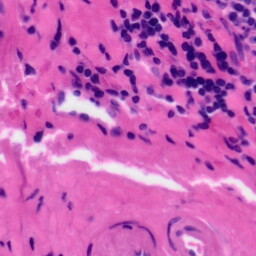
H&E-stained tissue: Tonsil